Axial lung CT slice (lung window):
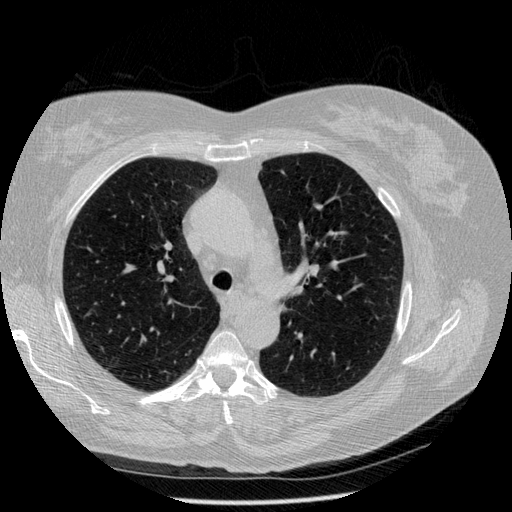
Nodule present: no